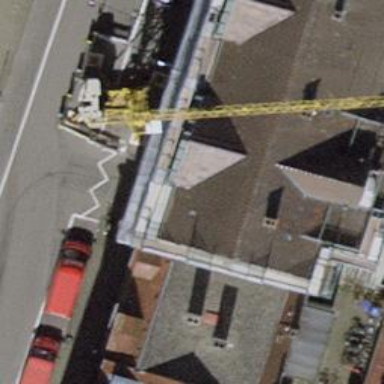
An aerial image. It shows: Veterinary facility.